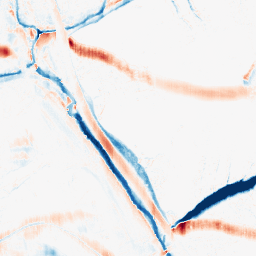
Category: morphological
Decomposition family: morphological_ellipse
Decomposition parameters: operation: average
width: 20
height: 5
Upsampling method: cubic_catmull_rom
Upsampling parameters: scale: 4
Upsampling scale: 4